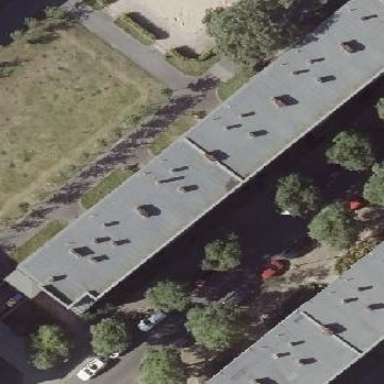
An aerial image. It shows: Residential building with flat roof.